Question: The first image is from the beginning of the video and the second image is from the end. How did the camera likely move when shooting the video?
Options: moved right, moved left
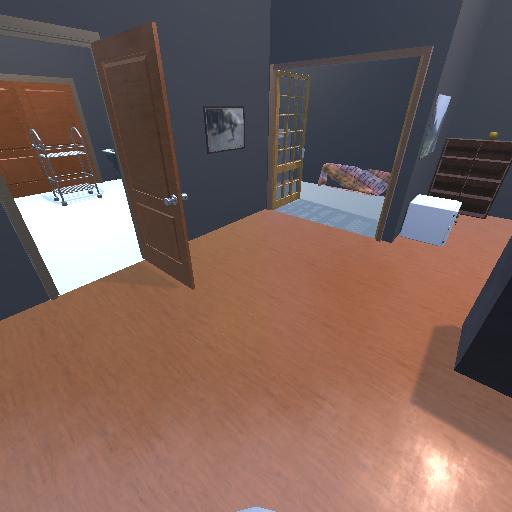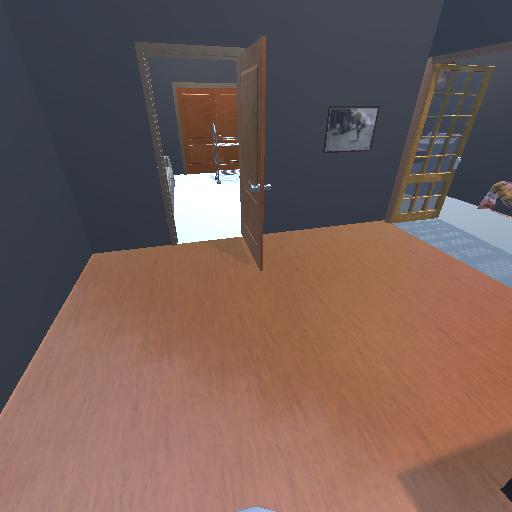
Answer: moved right